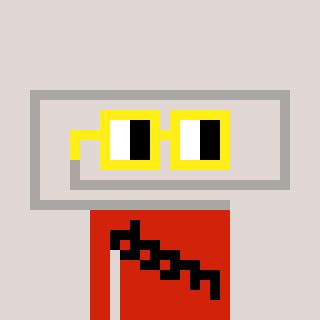
a pixel art character with square yellow glasses, a paperclip-shaped head and a red-colored body on a warm background